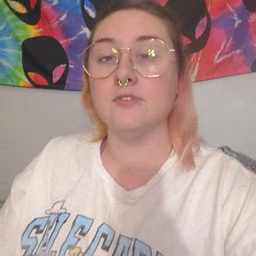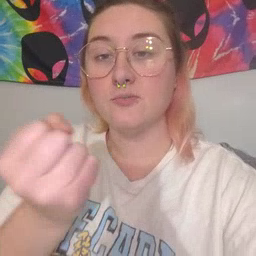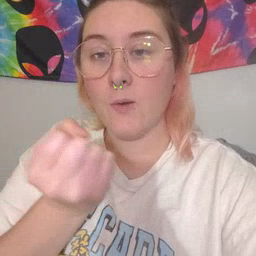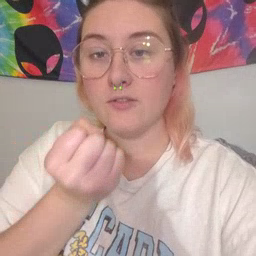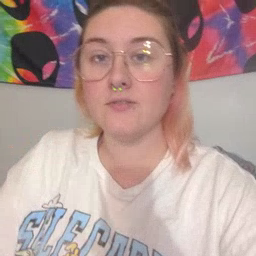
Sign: drawer